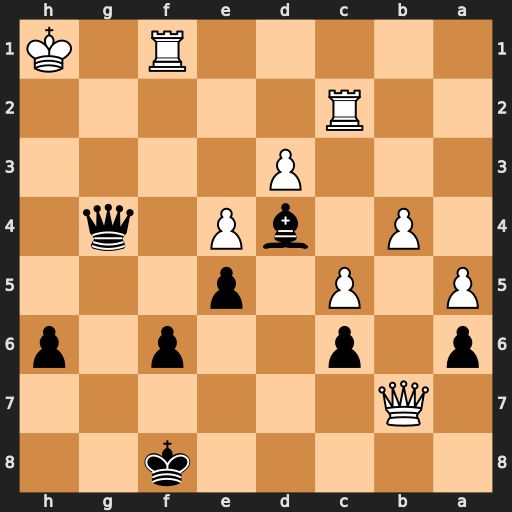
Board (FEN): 5k2/1Q6/p1p2p1p/P1P1p3/1P1bP1q1/3P4/2R5/5R1K
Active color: b
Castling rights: -
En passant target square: -
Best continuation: Qh3+ Rh2 Qxf1#